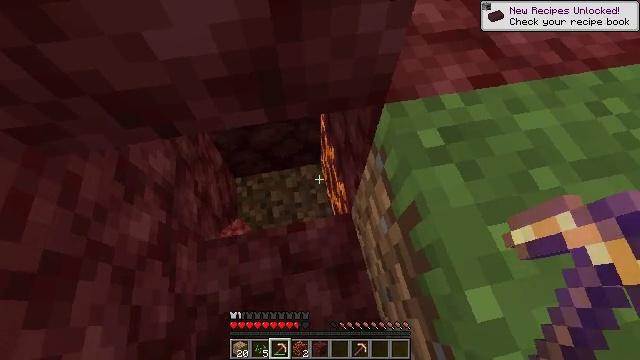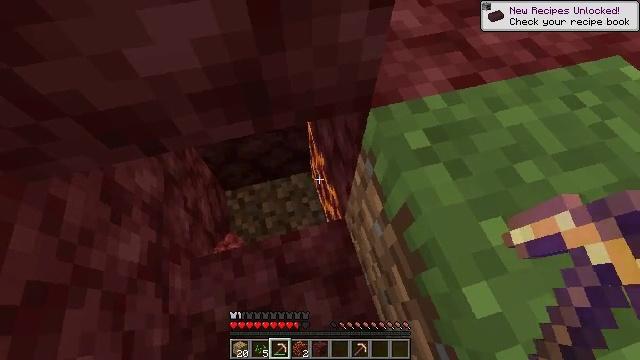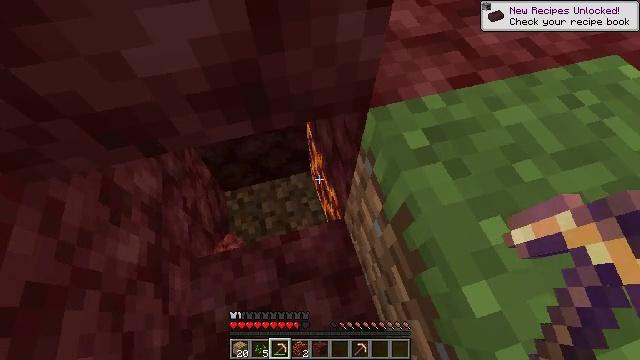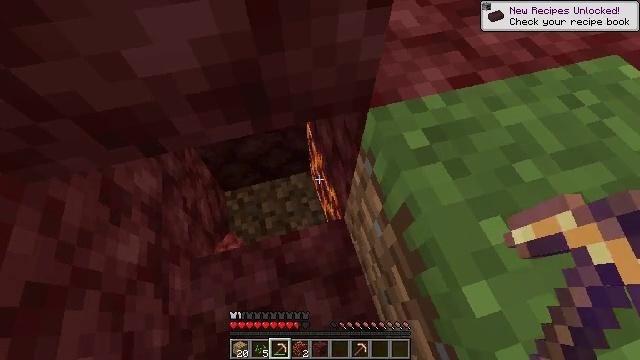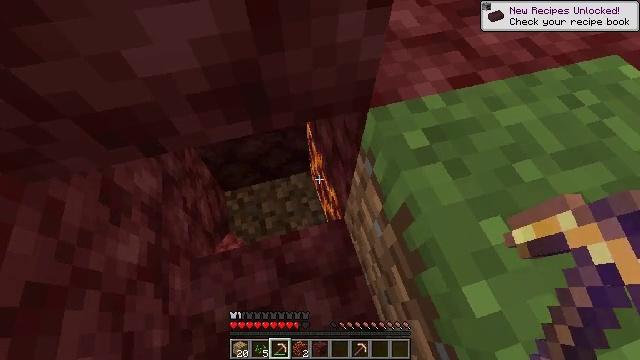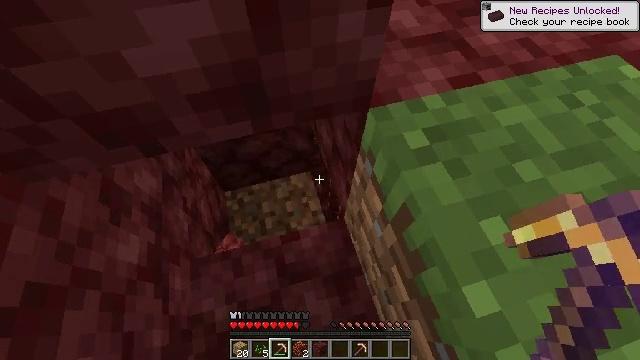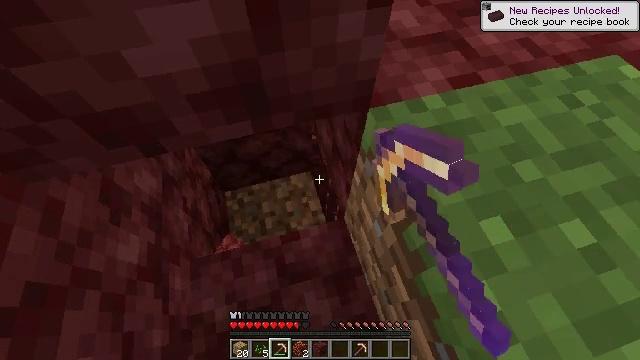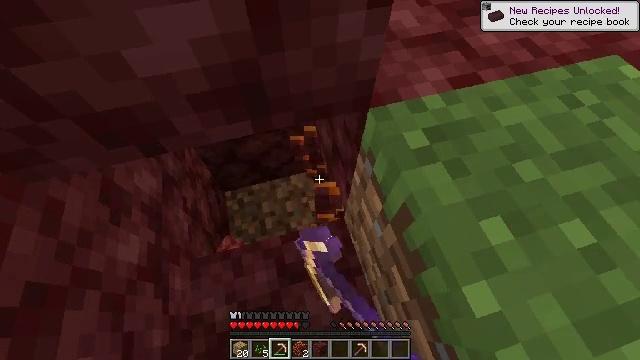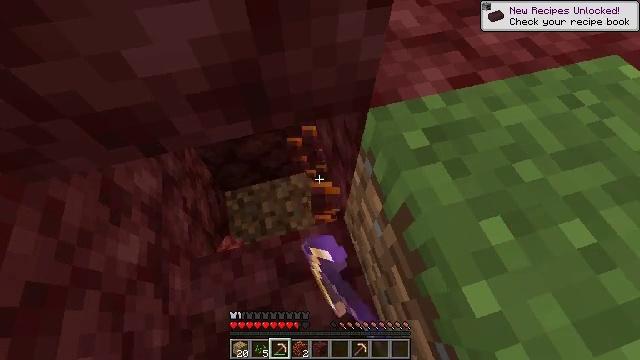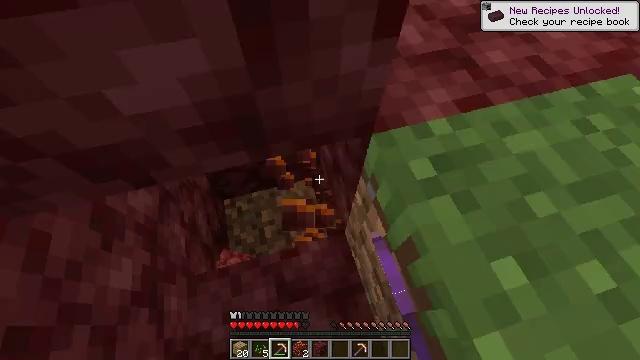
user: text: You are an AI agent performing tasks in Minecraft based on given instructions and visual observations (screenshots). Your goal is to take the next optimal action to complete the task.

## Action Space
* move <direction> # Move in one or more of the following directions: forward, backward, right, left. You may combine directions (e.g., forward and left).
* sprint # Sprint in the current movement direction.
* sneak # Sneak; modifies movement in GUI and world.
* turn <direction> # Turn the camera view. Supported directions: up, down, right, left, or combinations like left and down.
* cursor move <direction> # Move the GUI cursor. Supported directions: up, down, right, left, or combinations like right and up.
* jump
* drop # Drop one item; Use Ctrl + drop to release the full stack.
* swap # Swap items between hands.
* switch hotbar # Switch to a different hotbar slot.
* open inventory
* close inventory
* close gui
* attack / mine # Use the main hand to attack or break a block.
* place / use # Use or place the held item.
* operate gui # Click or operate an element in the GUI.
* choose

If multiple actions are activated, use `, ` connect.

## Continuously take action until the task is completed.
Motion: motion action
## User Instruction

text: Mine magma blocks for light and decoration.
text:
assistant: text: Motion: turn right and up
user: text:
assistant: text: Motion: no_op
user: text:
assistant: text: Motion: no_op
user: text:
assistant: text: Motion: no_op
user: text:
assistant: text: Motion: attack / mine
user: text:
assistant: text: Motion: attack / mine
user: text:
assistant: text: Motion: attack / mine
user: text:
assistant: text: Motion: no_op
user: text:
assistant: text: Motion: move forward
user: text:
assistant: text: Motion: no_op